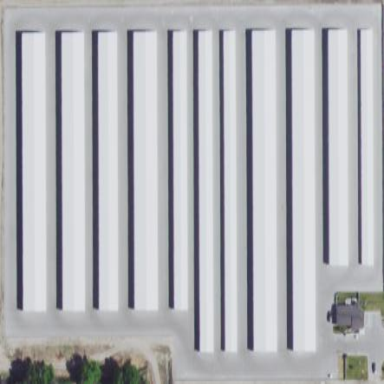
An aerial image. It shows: Storage rental shop.